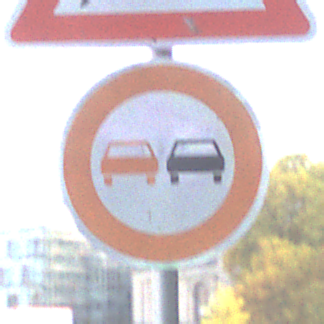
Verkehrszeichen: Ueberholverbot
Zusatzzeichen oben: WildwechselLinks
Umgebung: Outdoor, Urban
Tageszeit: SunriseSunset
Wetter: PartlyCloudy
Licht: Natural
Jahreszeit: NotSpecified
Kontrast: MediumContrast